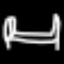
Label: bed